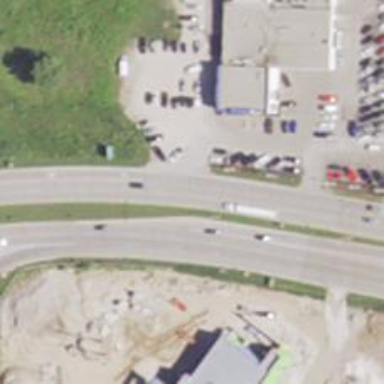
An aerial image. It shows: Primary highway with asphalt surface. It is dual carriageway.